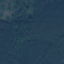
Land use / land cover class: Forest